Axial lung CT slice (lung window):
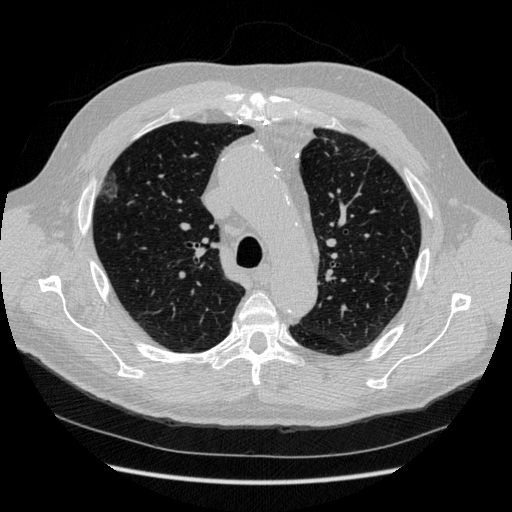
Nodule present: yes
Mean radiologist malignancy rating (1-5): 3